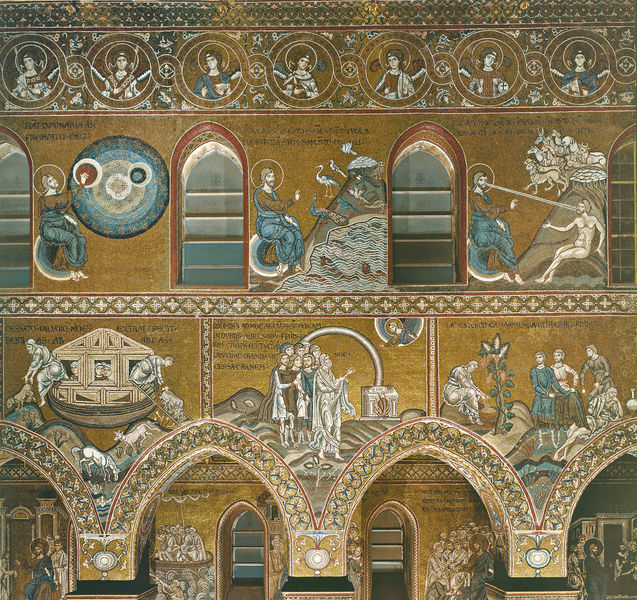
Titel: Mosaiken im Sanktuarium und Langhaus des Doms von Monreale
Standort: Monreale, Dom (EU - I - Sizilien)
Schlagwörter: blau, gott, himmel, meer, wasser, fluss, menschen, fenster, männer, säulen, tür, haus, hund, tiere, wand, bibel, geschichte, vögel, kirche, gold, pflanze, pferd, schiff, bogen, türen, ornamente, wandgemälde, wandmalerei, bögen, adam, mosaik, kathedrale, heiligenschein, christus, jesus, heiliger, heilige, welt, szenen, ziege, christentum, genesis, testament, legende, säulengang, regenbogen, erzählung, arche, noah, apostel, astronomie, evangelien, erschaffung, planeten, s, masaik